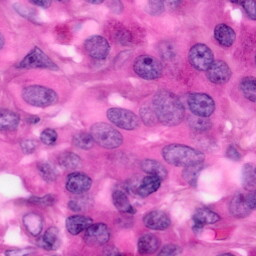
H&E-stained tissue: Pancreatic